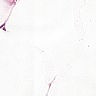
Metastatic tissue present: no